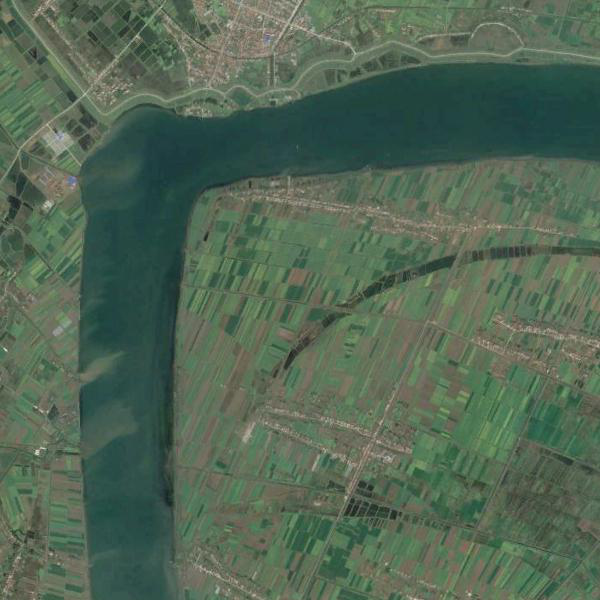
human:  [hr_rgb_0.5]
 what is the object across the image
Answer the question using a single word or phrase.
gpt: river